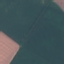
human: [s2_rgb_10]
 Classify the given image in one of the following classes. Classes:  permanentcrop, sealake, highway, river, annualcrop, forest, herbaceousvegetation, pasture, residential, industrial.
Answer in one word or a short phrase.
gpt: AnnualCrop